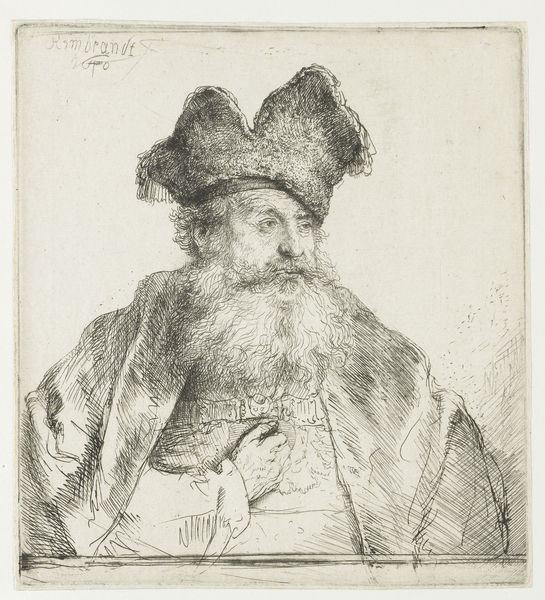
Titel: Oude man met een bontmuts met een gespleten opstaande rand
Künstler: Rembrandt Harmensz. van Rijn
Standort: Amsterdam
Institution: Rijksmuseum
Schlagwörter: hand, mann, hut, mund, nase, skizze, zeichnung, blick, bart, augen, falten, rembrandt, porträt, signatur, auge, geistlicher, haare, mantel, rahmung, man, alter, kohle, schraffur, selbstbildnis, leinwand, stift, zeichnen, würde, leonardo da vinci, rembrand